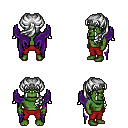
a pixel art fantasy rpg character, male body template, orc, green skin, purple wings, red pants, white princess hairstyle, iron tiara, four views (front, back, left, right), 2x2 character sprite sheet, small pixel art, hard edges, no anti-aliasing